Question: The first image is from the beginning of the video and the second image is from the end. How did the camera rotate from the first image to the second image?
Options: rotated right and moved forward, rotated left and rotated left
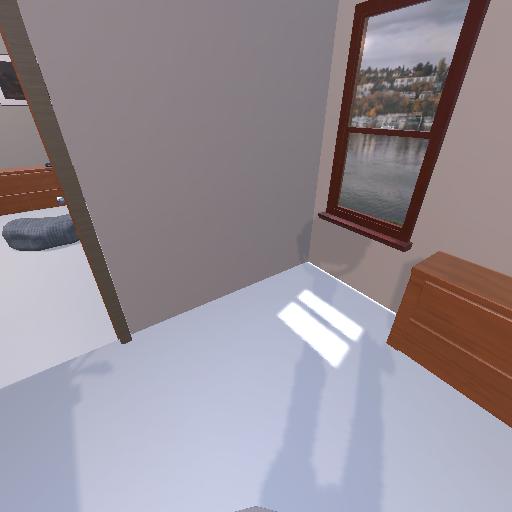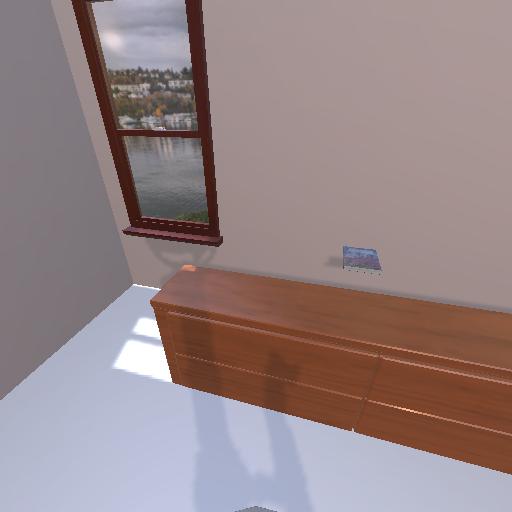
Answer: rotated right and moved forward